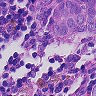
Metastatic tissue present: yes